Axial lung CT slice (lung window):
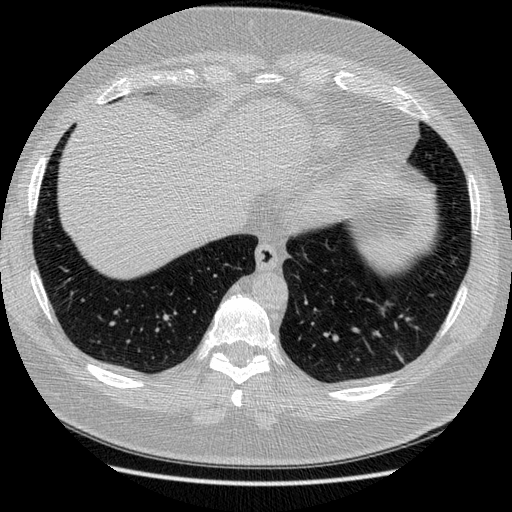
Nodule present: no